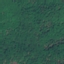
Land use / land cover: Forest